Interaction volume radius: 5 \u00c5
Interaction volume height: 20 \u00c5
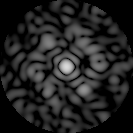
Disorder parameter: 0.6575